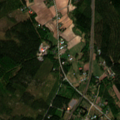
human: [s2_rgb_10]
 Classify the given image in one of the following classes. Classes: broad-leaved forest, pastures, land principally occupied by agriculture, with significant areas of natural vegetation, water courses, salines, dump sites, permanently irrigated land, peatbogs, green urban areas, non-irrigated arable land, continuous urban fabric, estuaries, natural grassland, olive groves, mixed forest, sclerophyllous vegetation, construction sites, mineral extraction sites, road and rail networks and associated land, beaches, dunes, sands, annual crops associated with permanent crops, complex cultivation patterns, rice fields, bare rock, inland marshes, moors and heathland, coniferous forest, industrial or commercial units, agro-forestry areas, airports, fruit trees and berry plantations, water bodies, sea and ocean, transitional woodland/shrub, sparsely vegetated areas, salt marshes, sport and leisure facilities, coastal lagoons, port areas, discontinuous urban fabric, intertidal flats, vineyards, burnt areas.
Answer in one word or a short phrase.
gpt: land principally occupied by agriculture, with significant areas of natural vegetation, coniferous forest, mixed forest, transitional woodland/shrub